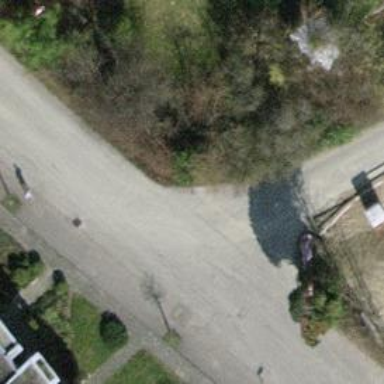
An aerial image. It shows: Urban tree adds touch of nature to the surroundings.